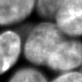
Tissue sample: ovarian
Magnification: 2.5x
Cell type: Pericytes
Senescence state: senescent